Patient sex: F
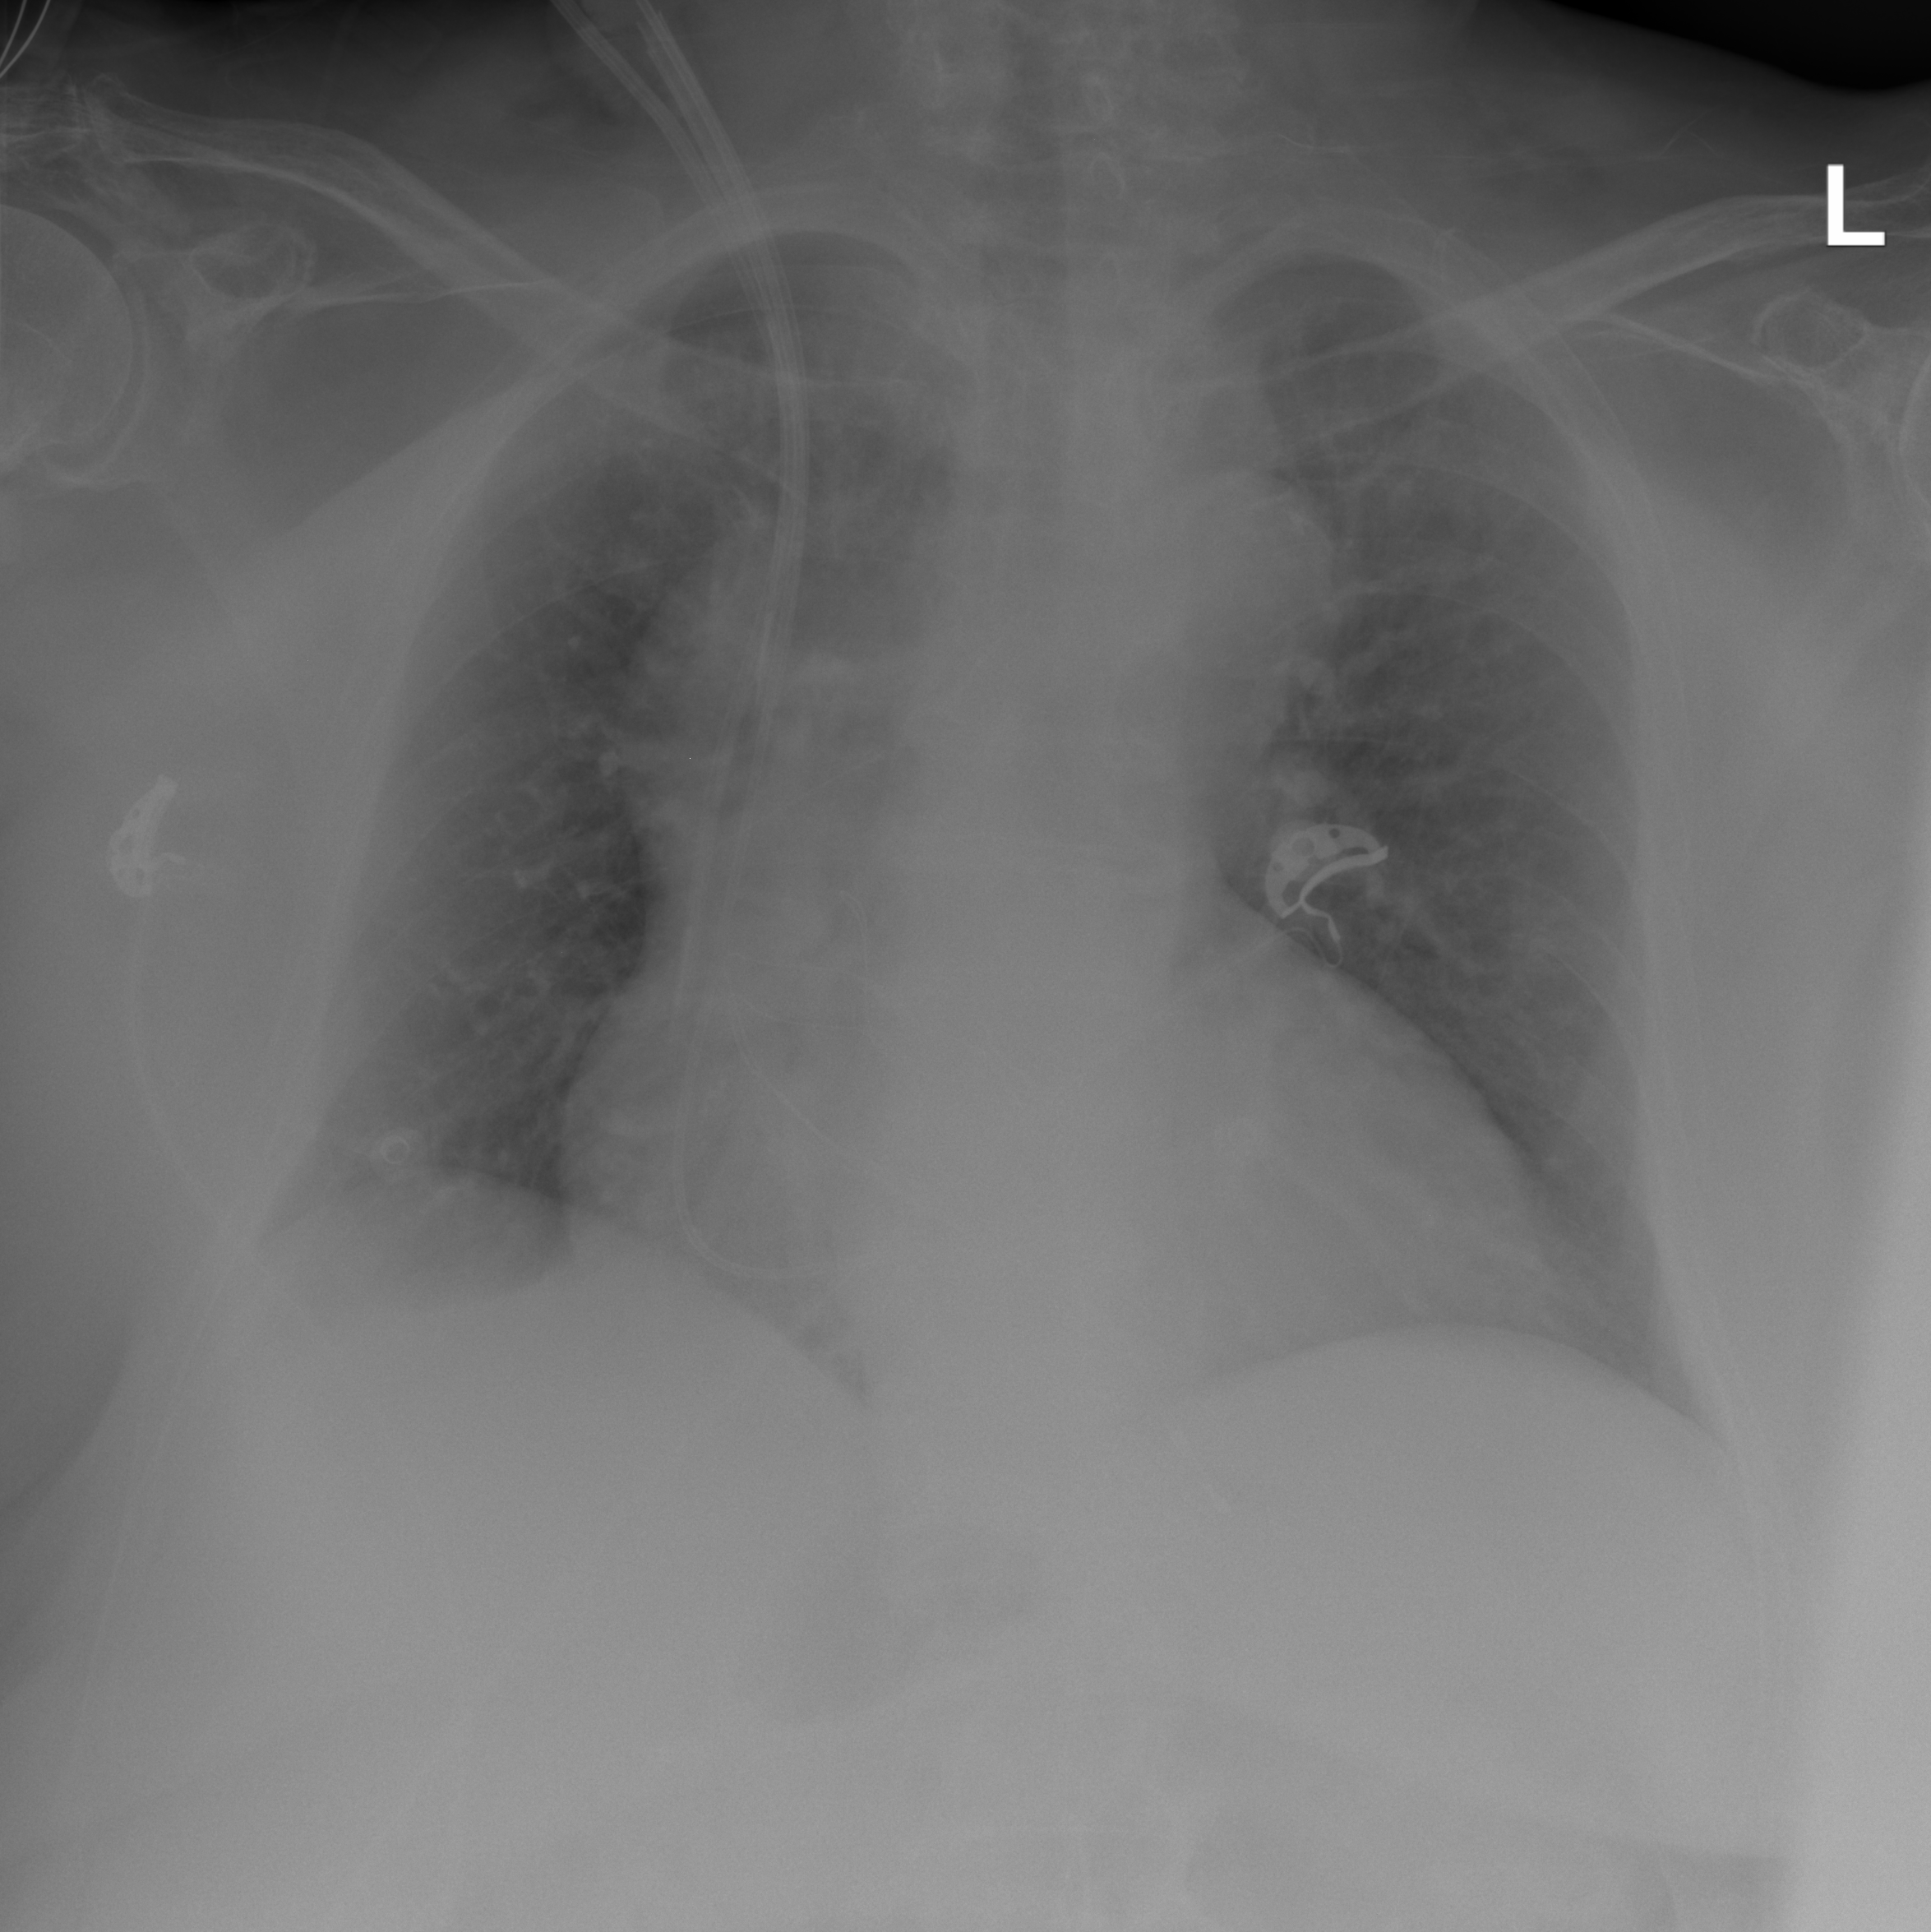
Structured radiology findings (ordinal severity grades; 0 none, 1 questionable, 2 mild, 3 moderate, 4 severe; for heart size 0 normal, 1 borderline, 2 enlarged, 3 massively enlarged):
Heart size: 2
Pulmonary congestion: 1
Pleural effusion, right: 0
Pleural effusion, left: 0
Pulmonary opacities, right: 0
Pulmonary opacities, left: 0
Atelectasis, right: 1
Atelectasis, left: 1